Field crop: maize
Growth stage: 2
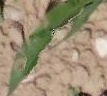
Species: maize